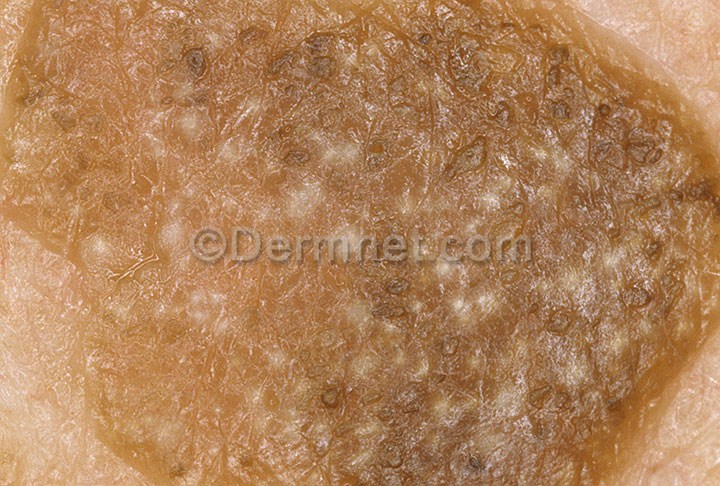
Disease: Seborrheic Keratoses and other Benign Tumors